Aerial crown-view tile of a tropical tree (Barro Colorado Island, Panama), acquired 20241014:
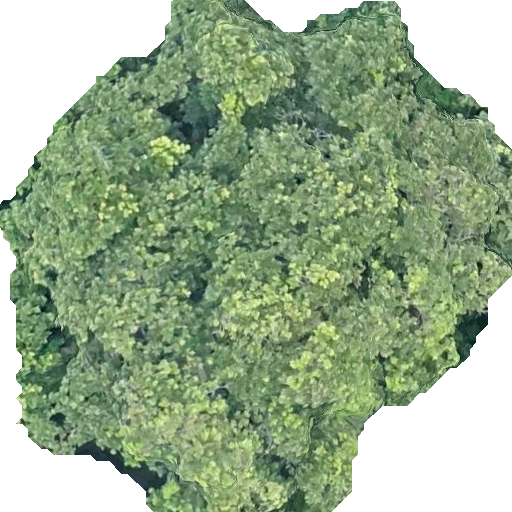
Species: Anacardium excelsum
GBIF accepted scientific name: Anacardium excelsum
Crown area: 313.035 m²